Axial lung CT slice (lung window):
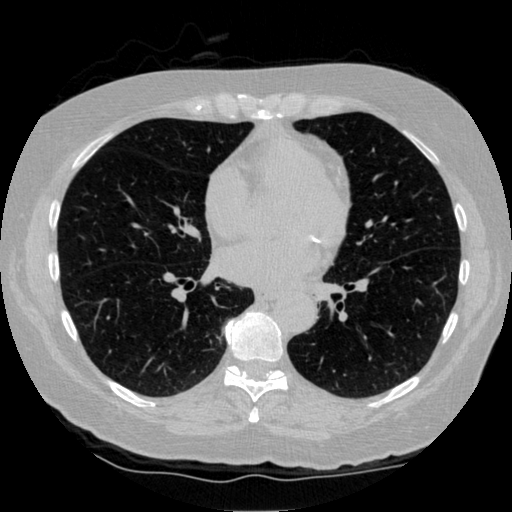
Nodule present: no